Question: I made a java swing application, and it needs to run on Windows as well as Mac OS X.
When the user clicks on the minimize button, the application is minimized, and an icon is created in system tray with the following code:
'''
MainScreen.getInstance().setExtendedState(JFrame.ICONIFIED);
trayIcon = new TrayIcon(new ImageIcon(getClass().getResource(
"/dragonstore/resources/icon.png")).getImage());
trayIcon.setToolTip("DragonStore");
trayIcon.setImageAutoSize(true);
trayIcon.addMouseListener(new MouseAdapter()
{
@Override
public void mouseClicked(MouseEvent e)
{
MainScreen.getInstance().setVisible(true);
MainScreen.getInstance().setExtendedState(NORMAL);
SystemTray.getSystemTray().remove(trayIcon);
trayIcon=null;
MainScreen.getInstance().toFront();
MainScreen.getInstance().getMainPanel().revalidate();
MainScreen.getInstance().getMainPanel().repaint();
MainScreen.getInstance().pack();
MainScreen.getInstance().validate();
MainScreen.getInstance().repaint();
System.out.println("Restore");
}
});
SystemTray.getSystemTray().add(trayIcon);
trayIcon.displayMessage("DragonStore",
"Click here to maximized window again",TrayIcon.MessageType.INFO);
setVisible(false);
'''
So above code executes fine, and when the user clicks on the system tray icon, the application is restored by the code in 'trayIcon' Mouse Clicked function.
Every thing goes fine on Windows with no problems anywhere.
I looked into the problem and found a redraw of frames bug in Mac OS X Lion, but I do not expect it is the issue here.
What should I do to solve this?
My objective is to make minimized applications be invisible from the task bar and the icon shows up in a system tray notification, so the user can restore the application by clicking on system tray icon.

Thanks
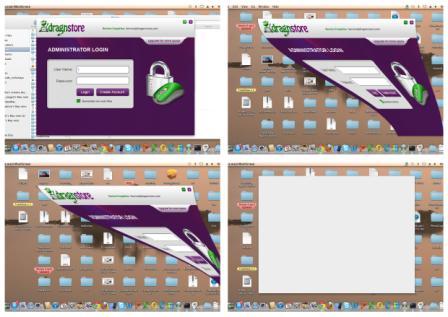
Answer: '''
What should I do to solve this?
'''
use
1. JFrame#setDefaultCloseOperation(JFrame.HIDE_ON_CLOSE); instead of MainScreen.getInstance().setExtendedState(JFrame.ICONIFIED);
2. MainScreen.getInstance().setVisible(true); should be last line (and only one code line) in public void mouseClicked(MouseEvent e), every code lines are useless, because JFrame.HIDE_ON_CLOSE only to hide JFrame,
3. Every thing goes fine on Windows with no problems anywhere. I doubt ..., but for better help sooner post an SSCCE